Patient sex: F
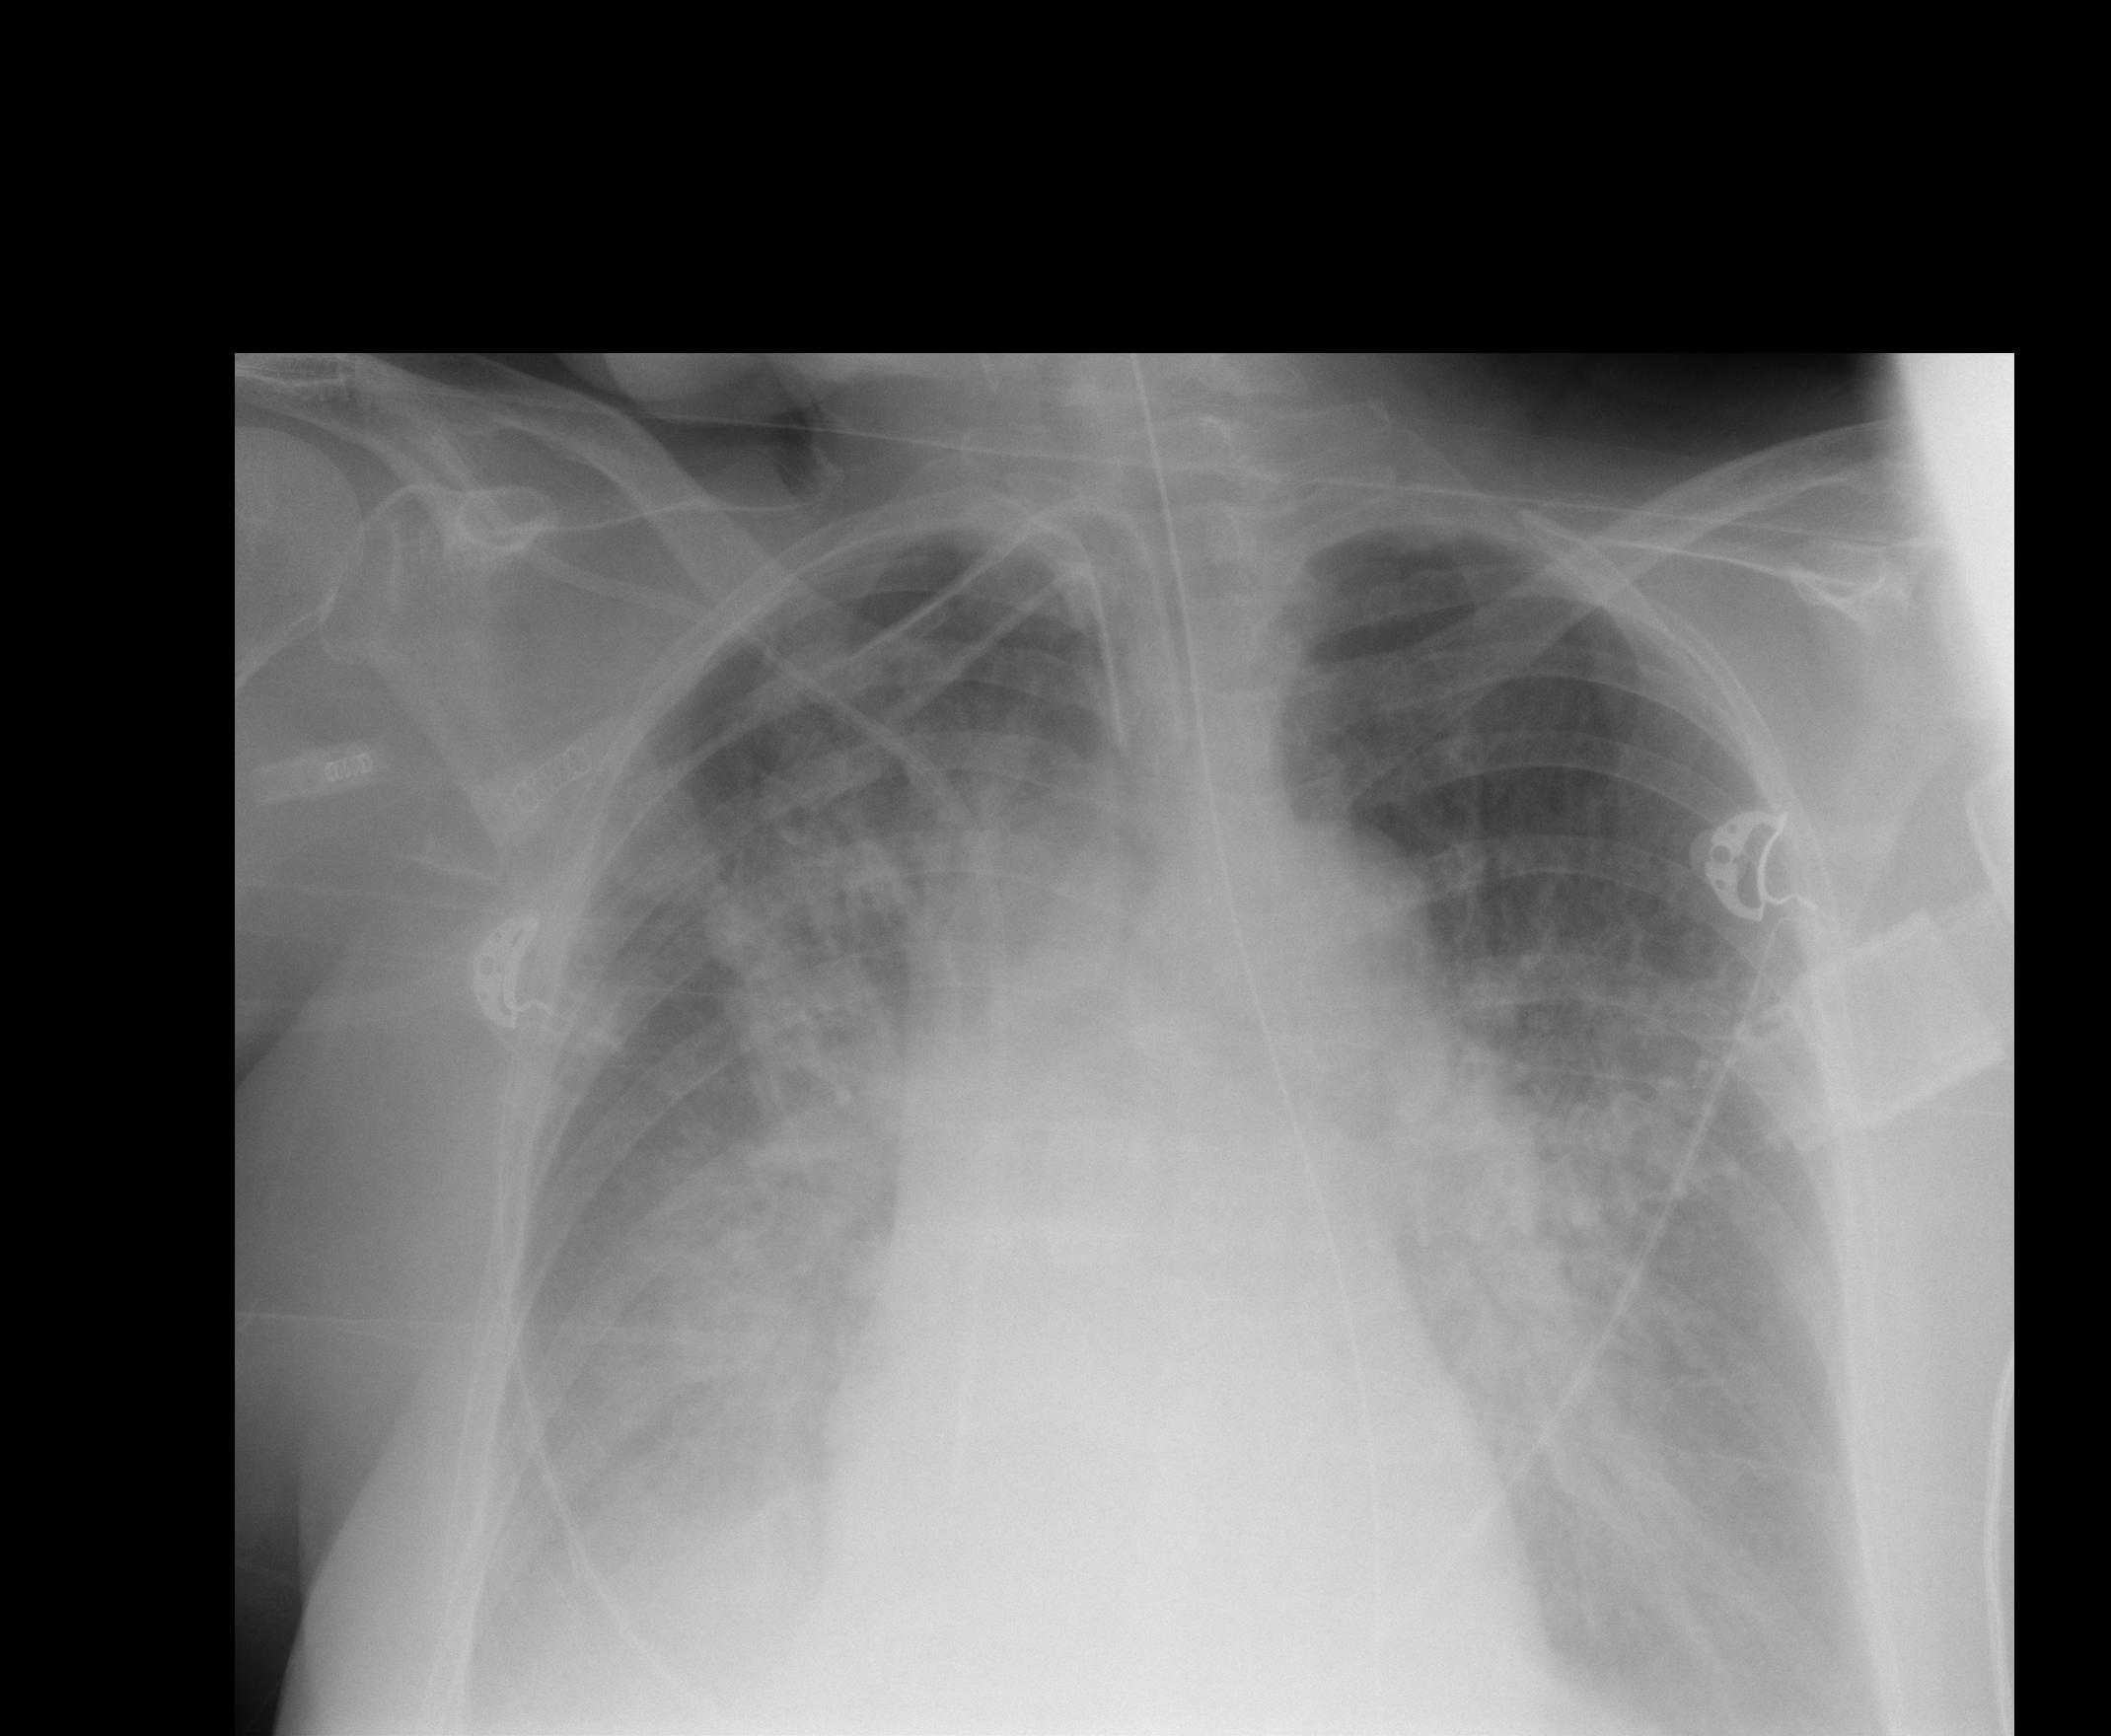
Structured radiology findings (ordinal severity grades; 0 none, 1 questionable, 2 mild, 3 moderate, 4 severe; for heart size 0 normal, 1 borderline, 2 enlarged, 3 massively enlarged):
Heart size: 0
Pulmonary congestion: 3
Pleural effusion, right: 3
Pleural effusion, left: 3
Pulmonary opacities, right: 3
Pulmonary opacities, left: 3
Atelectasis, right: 2
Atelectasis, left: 2